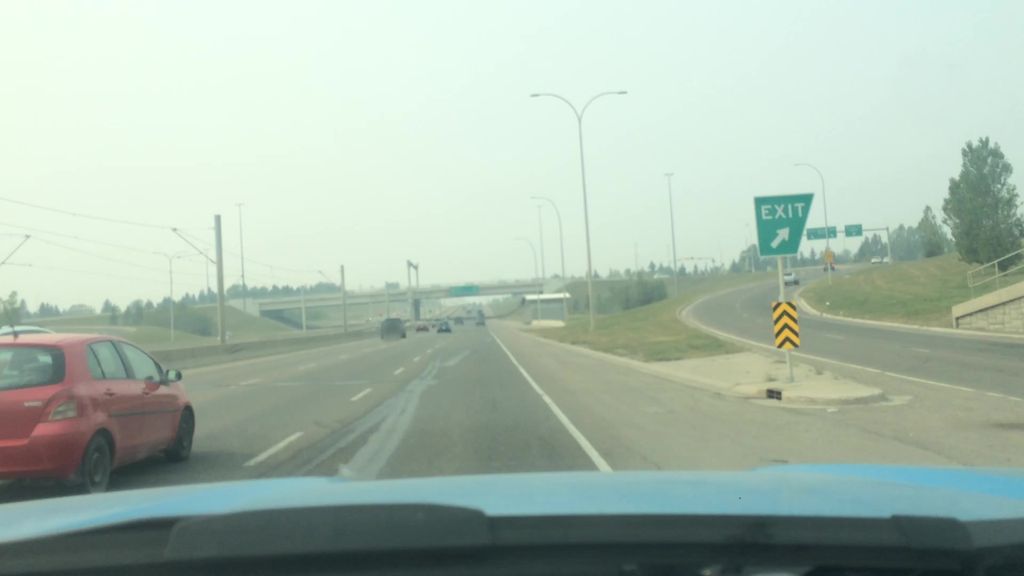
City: calgary